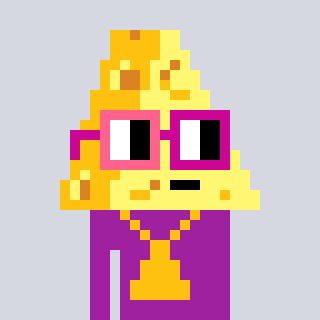
a pixel art character with square pink and red glasses, a cheese-shaped head and a magenta-colored body on a cool background